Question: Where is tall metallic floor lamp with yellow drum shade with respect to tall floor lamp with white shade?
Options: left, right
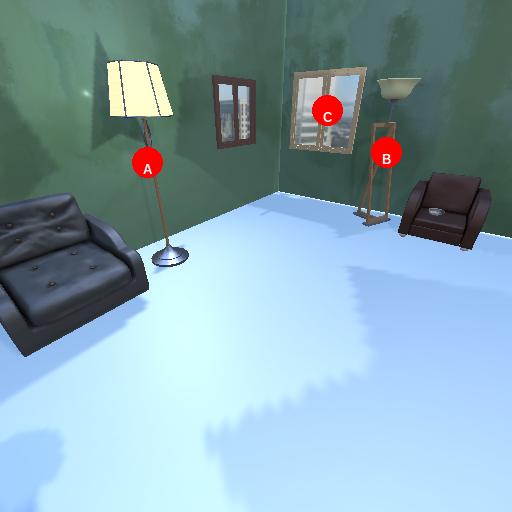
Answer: left